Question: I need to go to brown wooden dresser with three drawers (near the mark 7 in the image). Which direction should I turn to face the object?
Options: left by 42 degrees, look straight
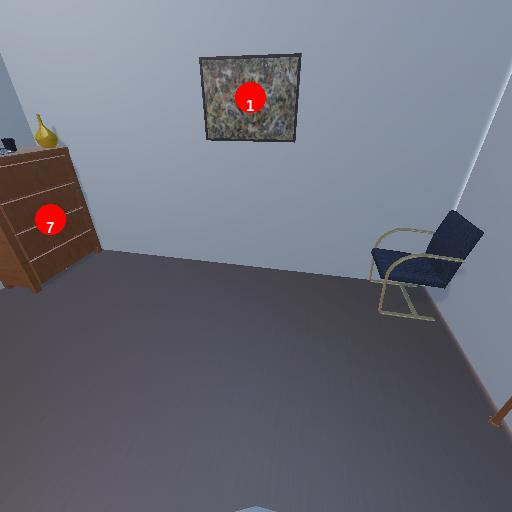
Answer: left by 42 degrees